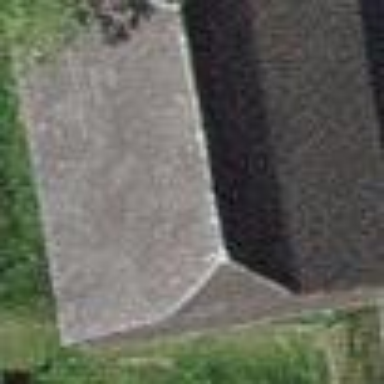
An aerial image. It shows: Barn.